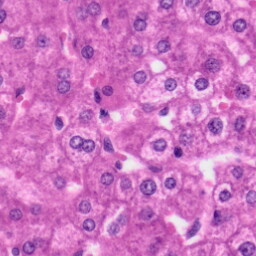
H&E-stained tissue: Liver